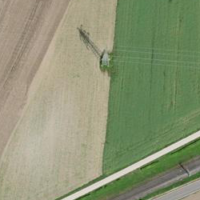
EUNIS habitat code: 52
Species observed at this site:
Fagopyrum esculentum